Question: I want to compare two datasets with same x and y variables. However, not all X variable points are present on both. As a toy example say this is what I have:
'''
position.x <- c(1,2,3)
score.x <- c(450,220,330)
x <- data.frame(position,score.x)
position.y <- c(2,3,5)
score.y <- c(333,423,988)
y<- data.frame(position.y,score.y)
par(mfrow = c(2,1))
plot(x, pch = 19)
plot(y, pch = 19)
'''

X axes are not comparable. I found some post explaining how to do it on ggplot using 'facet_wrap' but I would like to do it using base graph.
Thank you in advance.
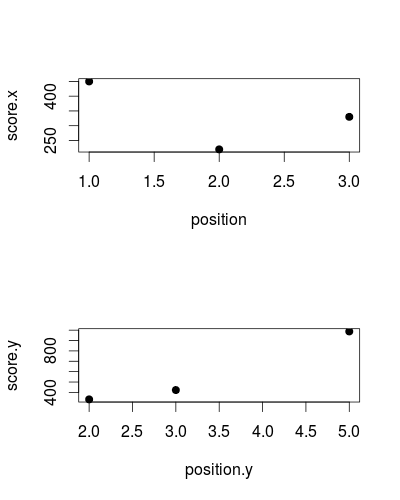
Answer: you could specify the range of the x and y axises by 'xlim' and 'slim'
'''
position.x <- c(1,2,3)
score.x <- c(450,220,330)
x <- data.frame(position,score.x)
position.y <- c(2,3,5)
score.y <- c(333,423,988)
y<- data.frame(position.y,score.y)
par(mfrow = c(2,1))
plot(x, pch = 19, xlim=c(1,5))
plot(y, pch = 19, xlim=c(1,5))
'''